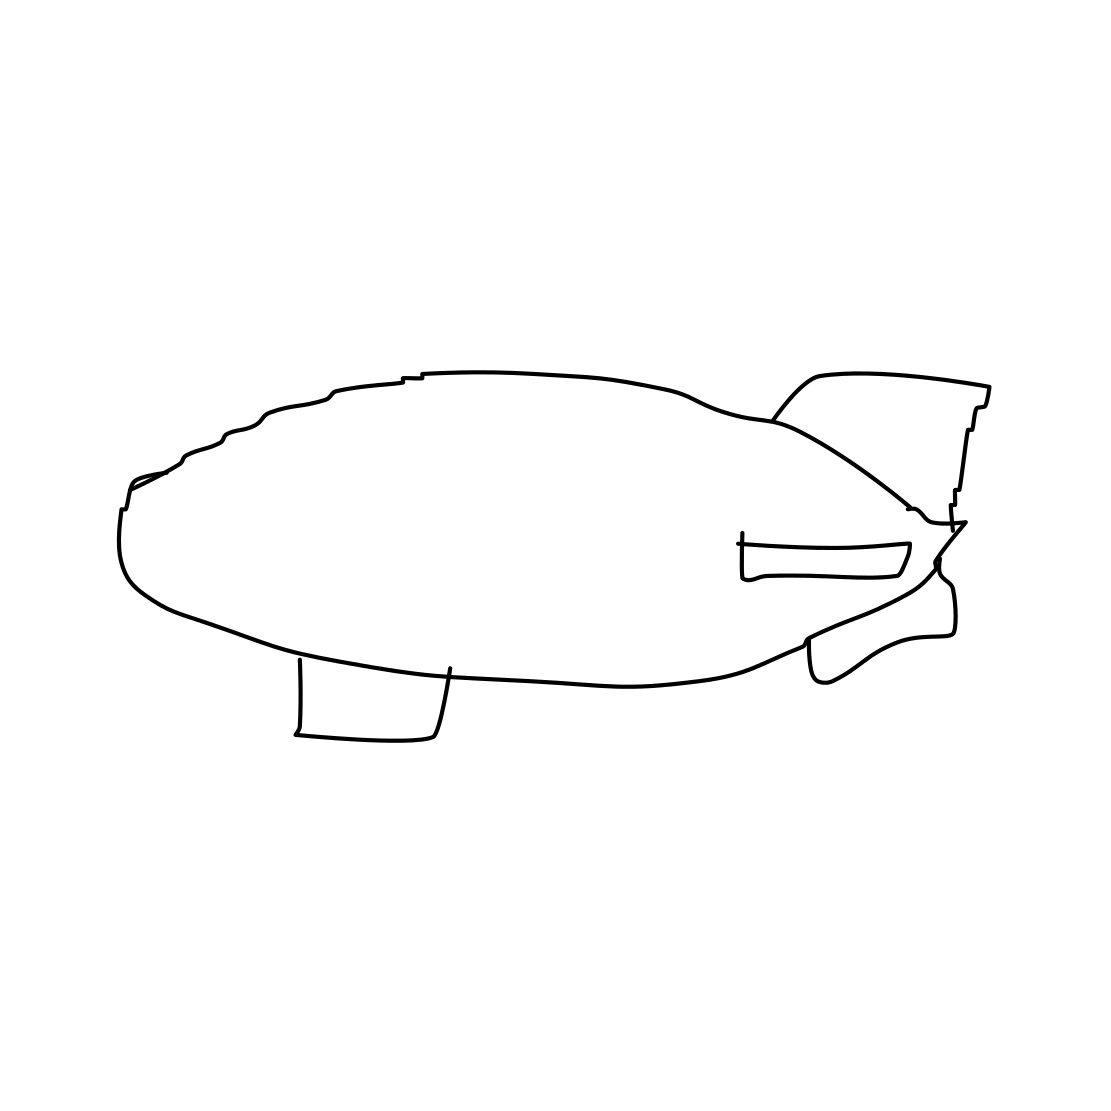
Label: blimp